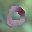
Label: 0